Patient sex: M
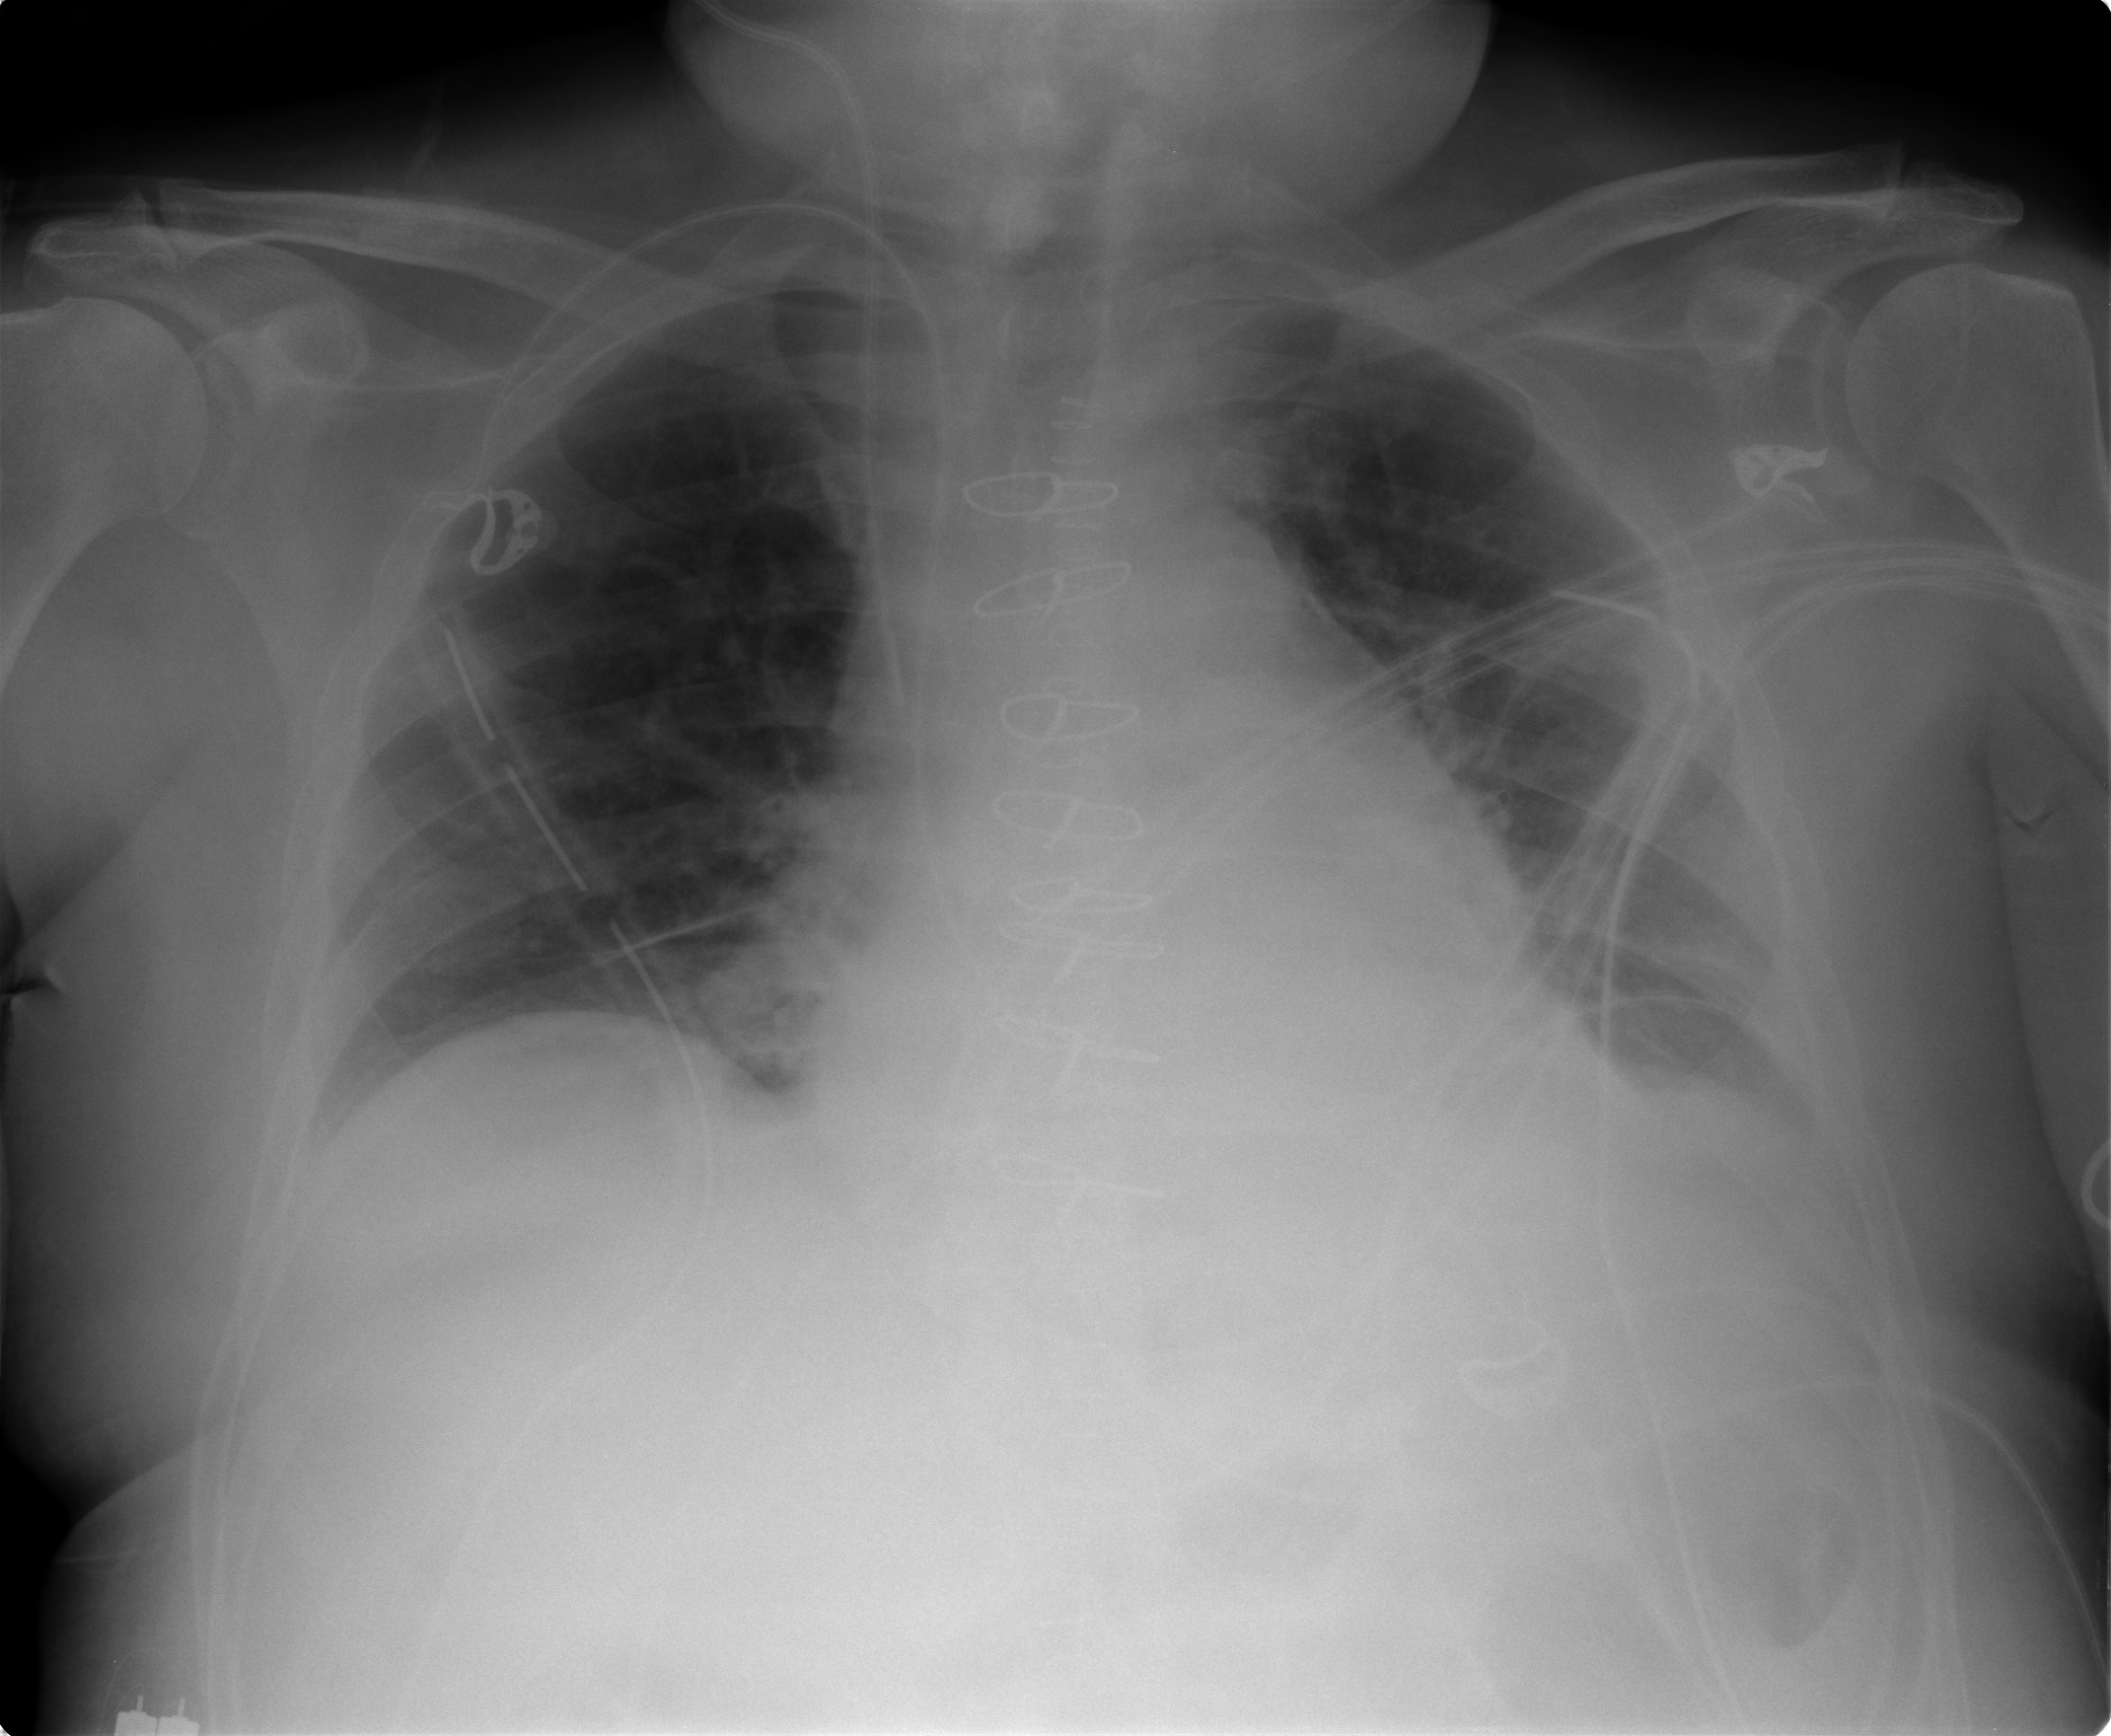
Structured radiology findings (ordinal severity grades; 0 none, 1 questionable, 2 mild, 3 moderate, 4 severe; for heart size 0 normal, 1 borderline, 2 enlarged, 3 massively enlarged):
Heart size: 2
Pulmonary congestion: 2
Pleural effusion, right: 0
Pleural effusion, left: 2
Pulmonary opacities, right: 0
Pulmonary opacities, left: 0
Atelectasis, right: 2
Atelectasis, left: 2